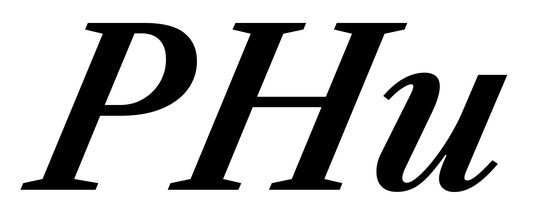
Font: LibreCaslonText-Italic_SemiBold_Italic